Question: <URL>
Could someone let me know why the bacground images are not displaying inline? THanks

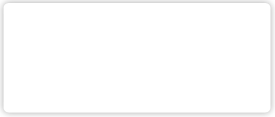
Answer: I think you meant to put the _text class blocks into individual _box class blocks per this example:
<URL>